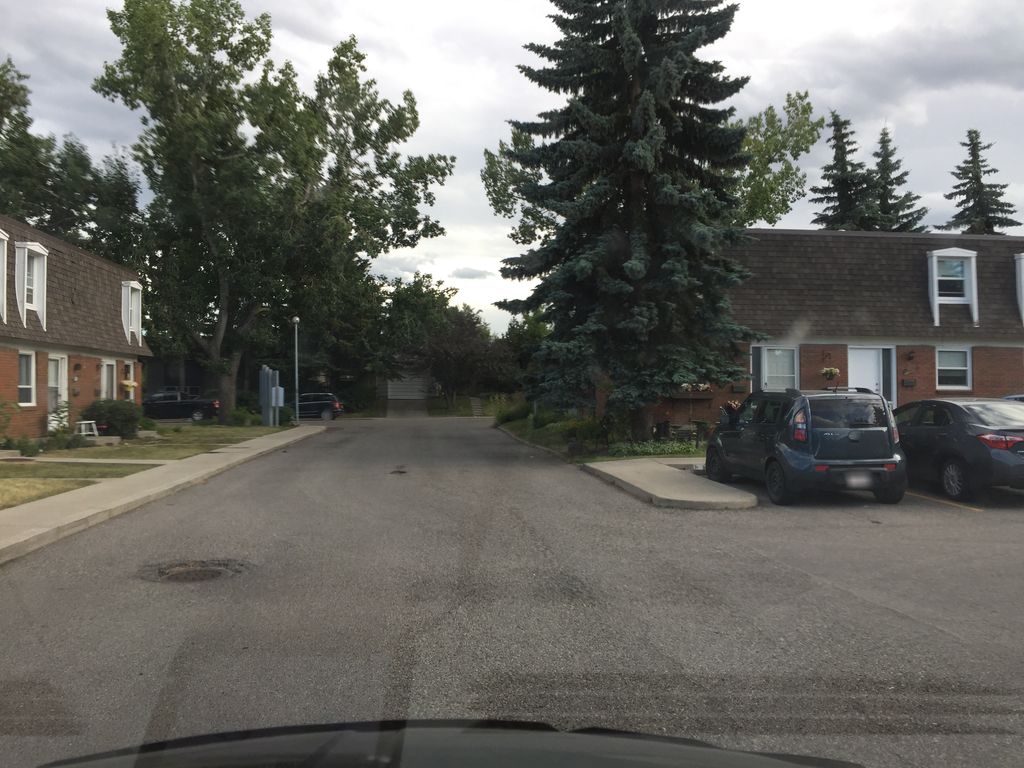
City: calgary